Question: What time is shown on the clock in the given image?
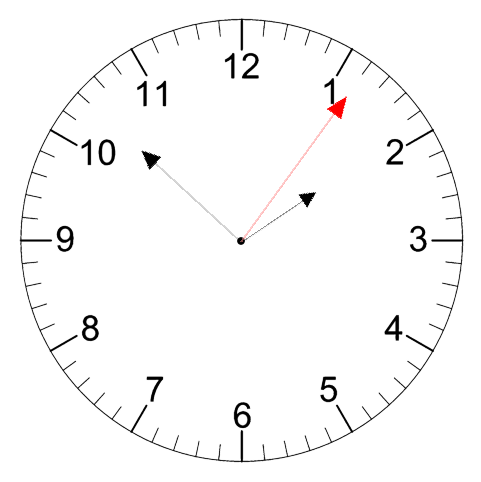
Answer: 01:52:06